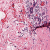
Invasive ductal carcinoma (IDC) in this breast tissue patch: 1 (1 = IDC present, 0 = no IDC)